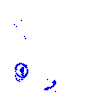
Particle: pion